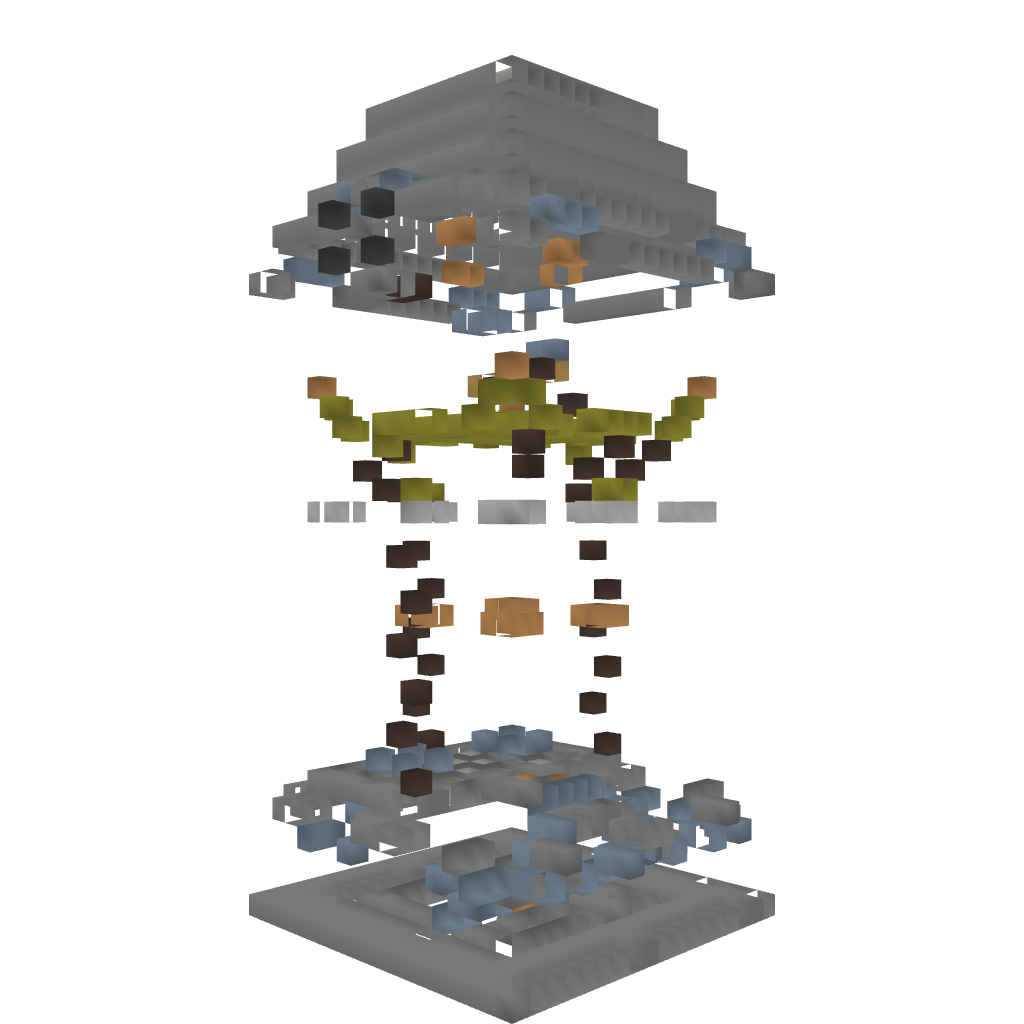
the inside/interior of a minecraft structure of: Parkour Office/Library